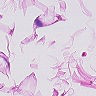
Metastatic tissue present: no